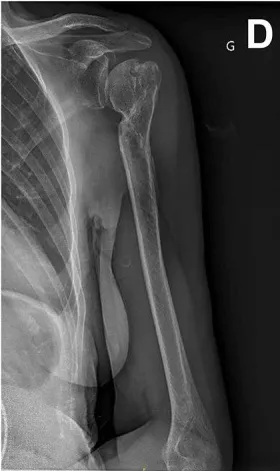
(D) An X-ray image of 18 months after surgery.
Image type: radiology (x_ray)